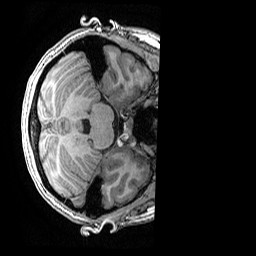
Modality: T1w
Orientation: axial
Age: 18
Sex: female
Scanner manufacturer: ge
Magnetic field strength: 3 T
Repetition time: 0.007 s
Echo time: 0.00342 s